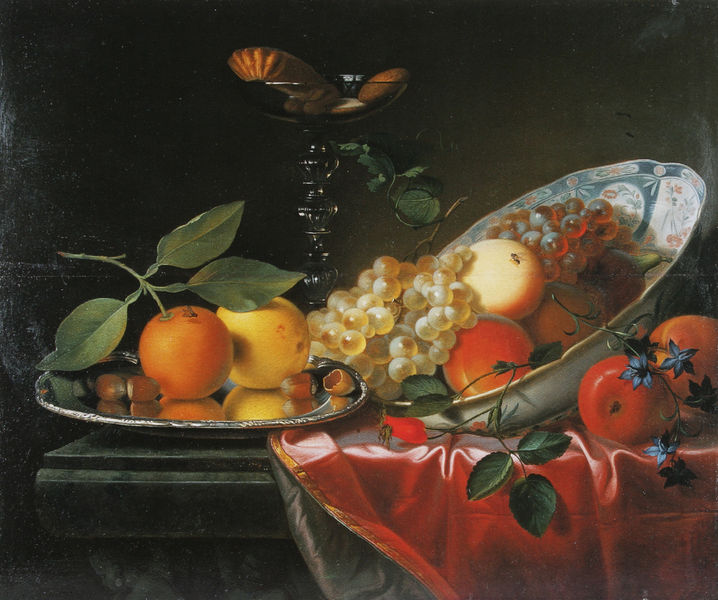
Titel: Prunkstillleben mit Früchten
Künstler: Justus Juncker
Standort: Mainz
Institution: Landesmuseum
Schlagwörter: blau, blätter, dunkel, gemälde, schatten, weiß, gelb, grün, ocker, blume, blumen, braun, bunt, glas, hell, holz, licht, marmor, orange, schwarz, tisch, zeichnung, blüten, obst, rose, rot, tuch, beige, malerei, barock, falten, samt, schale, schüssel, silber, tablett, teller, tod, bild, niederlande, tischdecke, öl, spiegelung, sonne, kelch, stoff, decke, blatt, pflanzen, seide, frucht, früchte, keramik, schalen, stilleben, stillleben, trauben, apfel, orangen, tomate, äpfel, realistisch, glanz, plastik, still, fliege, satin, kante, tischkante, vanitas, eisen, messing, zinn, porzellan, stengel, geschirr, kuchen, gefahr, tischplatte, damast, ranke, obstschale, weintrauben, silberteller, hagebutte, knospe, kristall, durchsichtig, pfirsich, ständer, insekt, marmortisch, pokal, weintraube, zitrone, etagere, nautilus, nautiluspokal, falter, vertiefung, haselnuss, nuss, nüsse, zitrusfrüchte, schüsel, kippe, apfelsine, nussschale, apfelsinen, haselnüsse, biene, erdbeere, changieren, feilchen, basalt, eicheln, keks, zitrus, stllleben, doppelseitig, erdbeerblätter, galnz, küchlein, nut, teegebäck, apel, pfosrsoch, empirismus, eilber, blecht